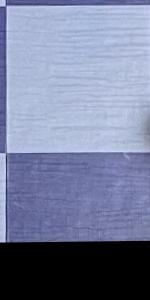
Label: Empty